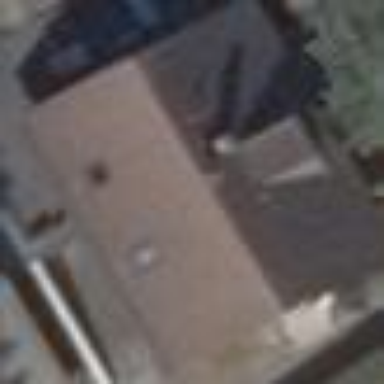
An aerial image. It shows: Detached building with gabled roof oriented along its length.